Question: I using a tableview to present some times. I want to create cells that display a variable number of labels in a grid like format. See example below:

If I was not already using a 'UITableView' I could obviously use 'UICollectionView' to achieve this.
I'm using 'UITableView' because I want to show rows with section headers. I only want the grid layout within the table cells not the table itself.
I'm fairly new to AutoLayout and have been using it fairly successful throughout my app but I'm not sure how you could achieve a dynamic layout like this?
Things to note:
- - -
Is this possible using AutoLayout?
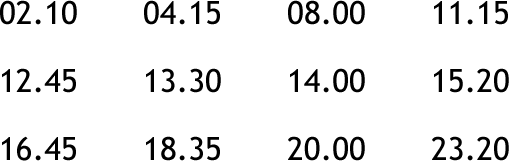
Answer: Used UICollectionView in the end instead of UITableView and implemented Header views that mimic UITableView section headers.